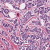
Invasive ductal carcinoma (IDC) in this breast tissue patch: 1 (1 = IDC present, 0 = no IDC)